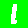
Digit: 1